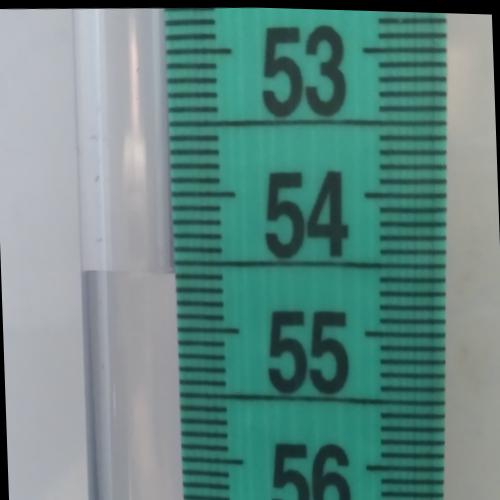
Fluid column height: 54.6 cm